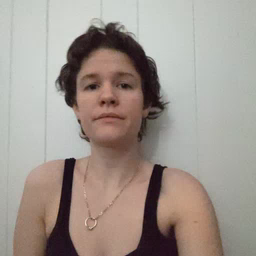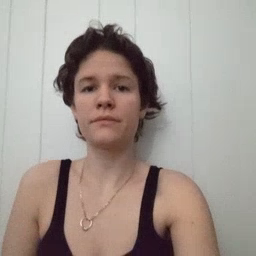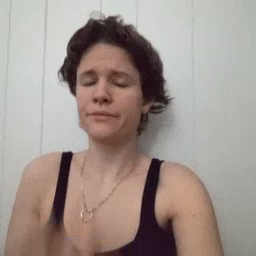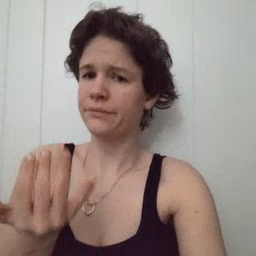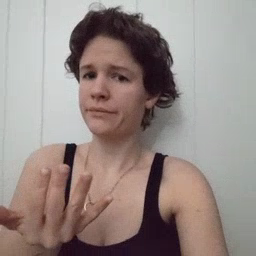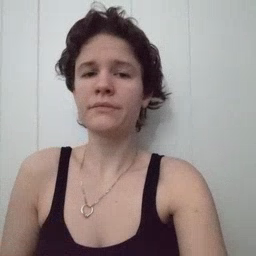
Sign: wait